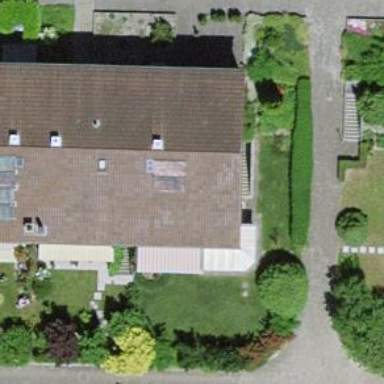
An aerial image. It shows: Residential building with gabled roof oriented across.